Question: I copied all my WP files from the server to my local WAMP as a dev-environment.
Everything works smoothly except when viewing a blog post.
I get a good output of all the titles/categories/post-content/ect' - But with a strange output before the blogs content:
<URL>

content.php Line 68 is this part in the code: '__( ),'
One line after "the_content" function:
'''
<div class="post-bottom">
<div class="post-text-container">
<?php
/* translators: %s: Name of current post*/
$postURL = get_permalink();
$commentsURL = get_comments_link();
the_content( sprintf(
__( ),
the_title( '<span class="screen-reader-text">', '</span>', false )
) );
if ( !is_single() ) :
echo "<div class="read-more"><a href="$postURL">Continue reading...</a> | <a href="$commentsURL">Full Comments</a></div>";
endif;
?>
</div>
</div>
'''
What can be the cause of this?
Edit: the only things that I changed when coping stuff to my local server were:
1 - I copied my database to my local phpmyadmin and changed all 'http://www.example.com' to 'http://localhost/example' in the options table.
2 - I totally removed my .htaccess file (and wordpress generated a new one by it self)
This is how the one on the server looks:
'''
# BEGIN WordPress
<IfModule mod_rewrite.c>
RewriteEngine On
RewriteBase /
RewriteRule ^index\.php$ - [L]
RewriteCond %{REQUEST_FILENAME} !-f
RewriteCond %{REQUEST_FILENAME} !-d
RewriteRule . /index.php [L]
</IfModule>
# END WordPress
'''
and this is what I have locally:
'''
# BEGIN WordPress
<IfModule mod_rewrite.c>
RewriteEngine On
RewriteBase /example/
RewriteRule ^index\.php$ - [L]
RewriteCond %{REQUEST_FILENAME} !-f
RewriteCond %{REQUEST_FILENAME} !-d
RewriteRule . /example/index.php [L]
</IfModule>
# END WordPress
'''
3- I enabled "rewrite_modle" on WAMP because it's disabled by default.
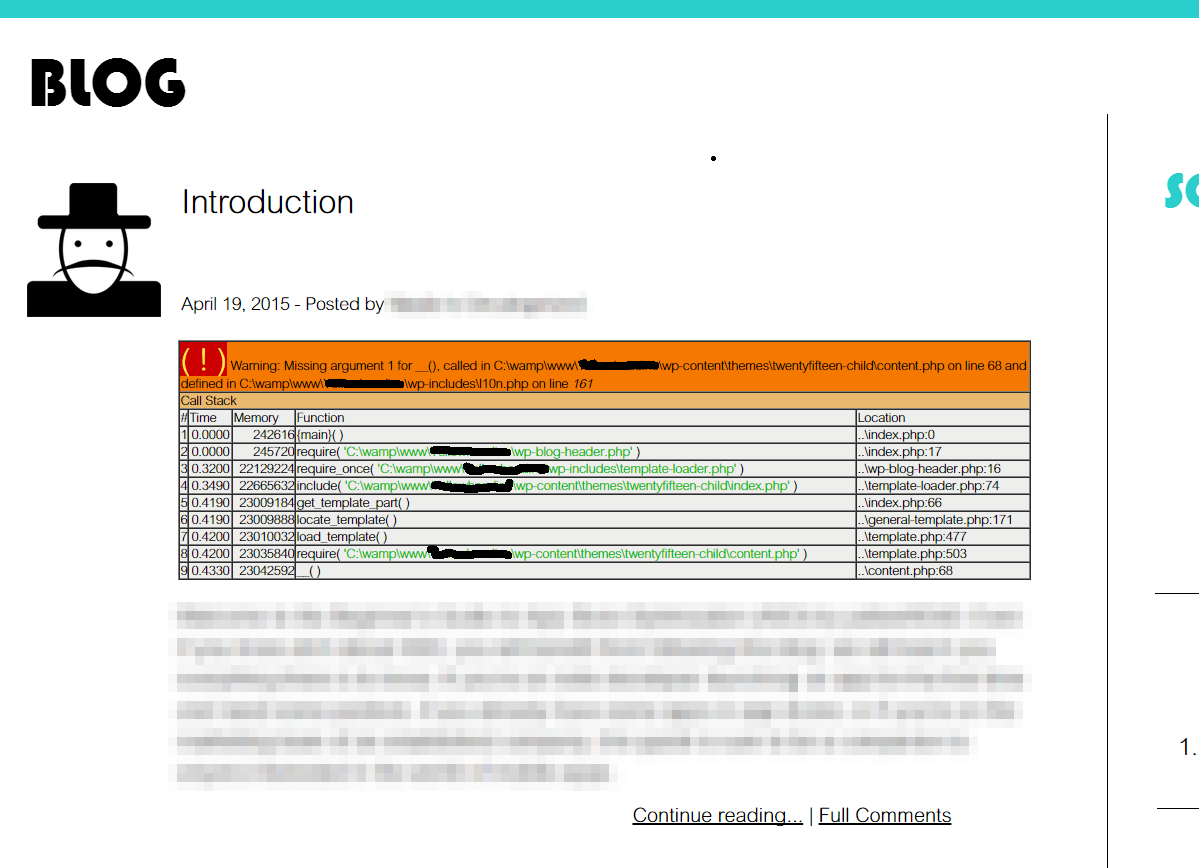
Answer: The warning is regarding the following part of your code: '__( )'.
In WP '__' is actually a function for translation purposes.
From a short look <URL>' function usage is:
'''
<?php $translated_text = __( $text, $domain ); ?>
'''
And that the '$text' parameter is required.
> $text (string) (required) Text to translate. Default: None $domain(string) (optional) Domain to retrieve the translated text. Default:
'default'
In your code, you don't send any argument to that function and therefore you're getting a legit warning. To be honest, I don't know why there was no argument in the first place. Moreover, also your remote server should show that warning. In case it doesn't - or the code is different or you have 'error_reporting(0)' somewhere on the server (php.ini / wp-config.php).
A simple solution would be just to add an empty string as an argument.